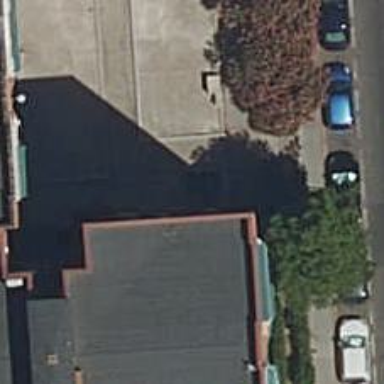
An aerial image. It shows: Parking entrance.